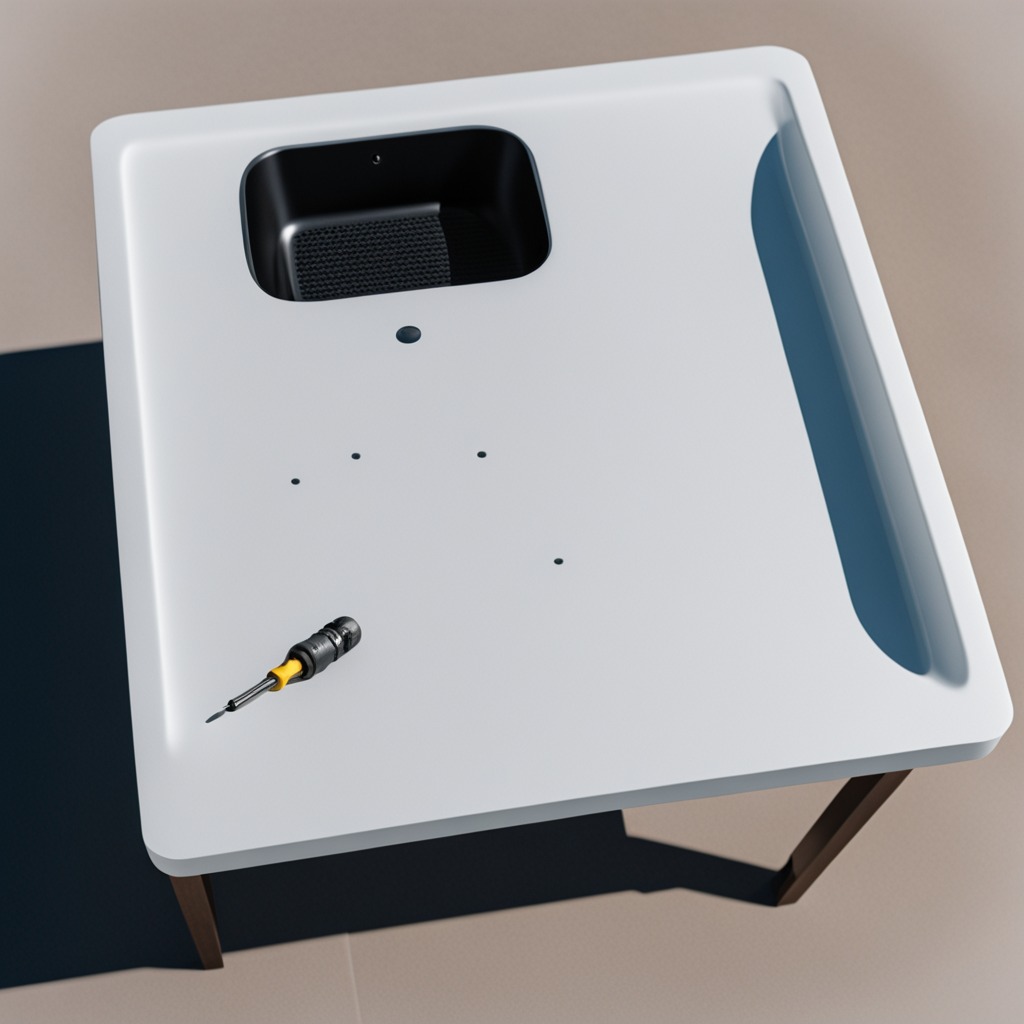
A screwdriver lying on the table in a temporary outdoor tool station.